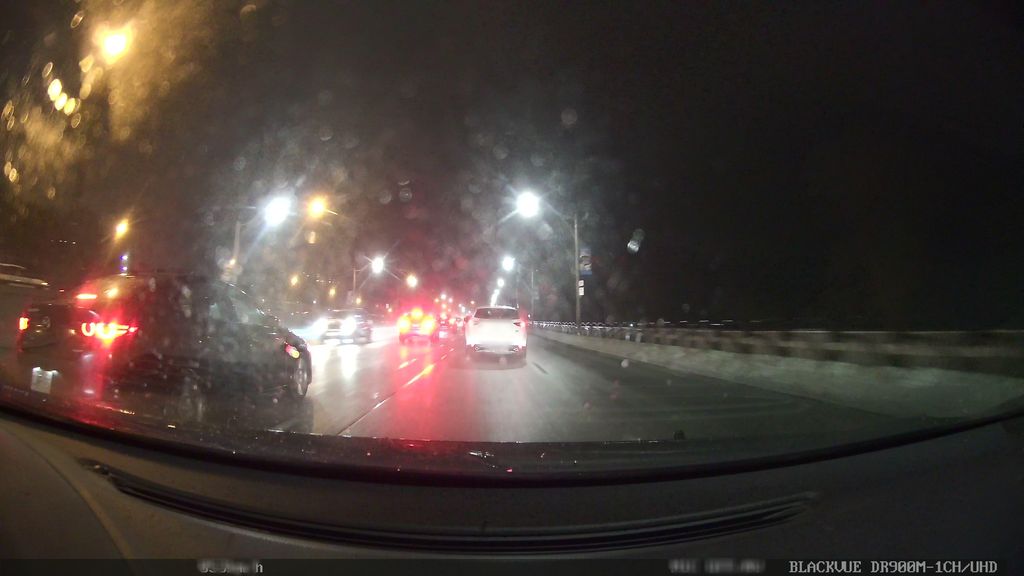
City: toronto